Interaction volume radius: 10 \u00c5
Interaction volume height: 20 \u00c5
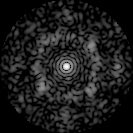
Disorder parameter: 0.7264